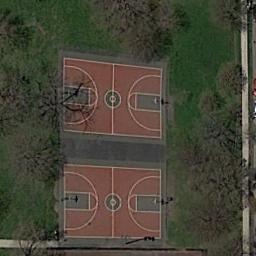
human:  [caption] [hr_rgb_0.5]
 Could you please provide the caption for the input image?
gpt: There are two basketball courts in the middle of grass .

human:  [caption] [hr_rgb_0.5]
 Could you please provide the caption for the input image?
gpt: Two basketball courts on the lawn and some trees beside .

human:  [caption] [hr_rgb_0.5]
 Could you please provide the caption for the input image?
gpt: There are many trees next to the basketball courts on the lawn .

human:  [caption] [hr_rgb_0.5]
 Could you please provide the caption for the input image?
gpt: The basketball court is surrounded by trees .

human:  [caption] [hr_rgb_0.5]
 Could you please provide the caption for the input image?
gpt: Many trees are near two basketball courts .